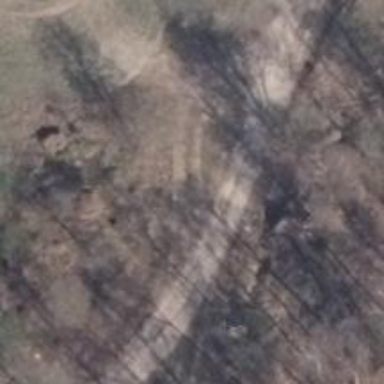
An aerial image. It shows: Sandy track with grade3 tracktype.